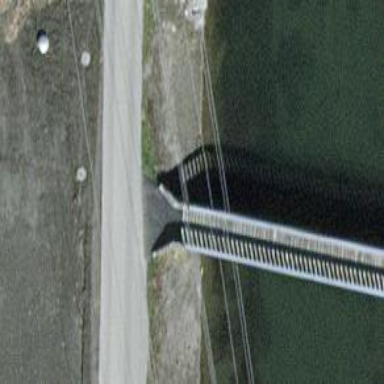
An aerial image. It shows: Paved footway bridge.